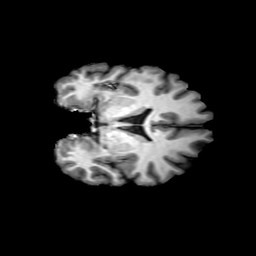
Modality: T1w
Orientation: coronal
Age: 36
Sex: female
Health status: ill